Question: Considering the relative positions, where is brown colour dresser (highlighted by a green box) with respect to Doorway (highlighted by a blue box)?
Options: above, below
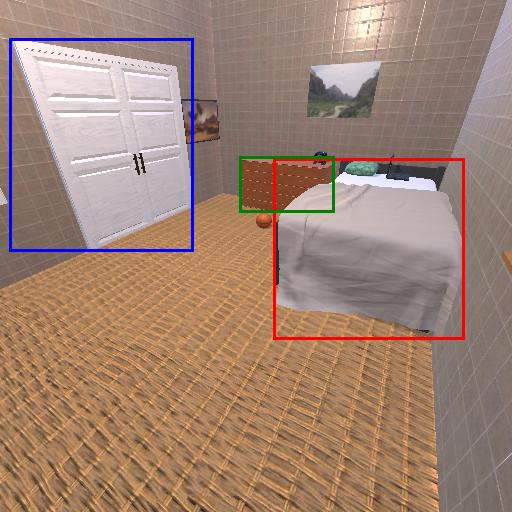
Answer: above